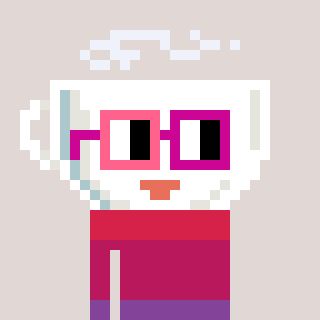
a pixel art character with square pink and red glasses, a mug-shaped head and a blue-colored body on a warm background